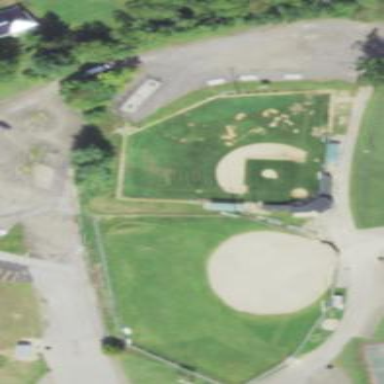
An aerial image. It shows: Baseball pitch for leisure and sports activities.